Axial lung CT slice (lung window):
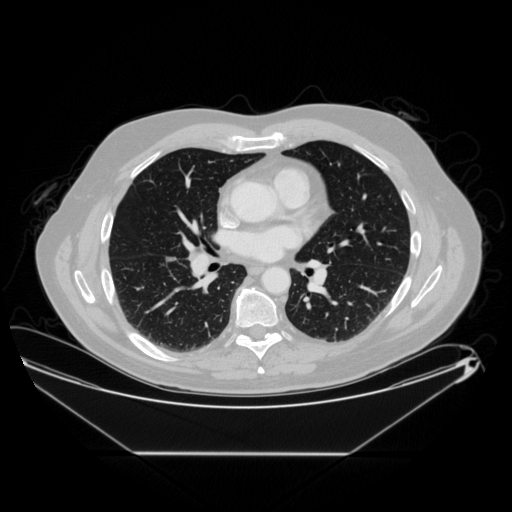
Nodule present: no